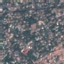
Land use / land cover class: Residential